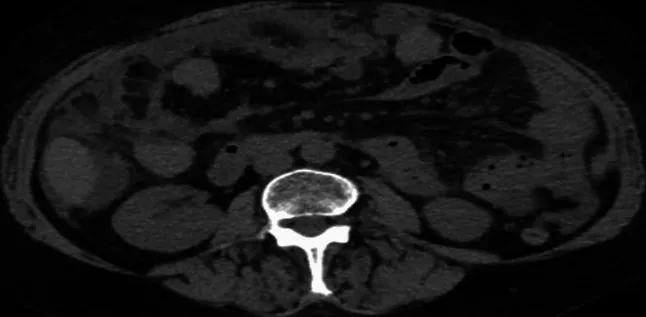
Computed tomography of the abdomen revealed densification of the omentum, suggesting peritoneal carcinomatosis and secondary involvement.
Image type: radiology (ct)